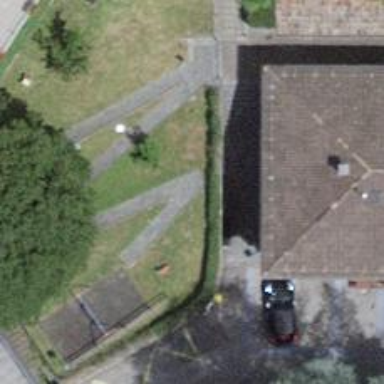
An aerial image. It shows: Footway made of paving stones.